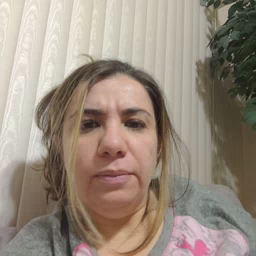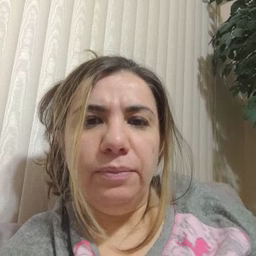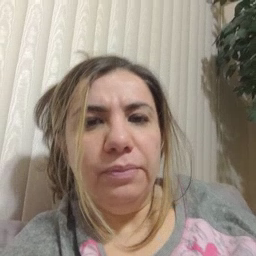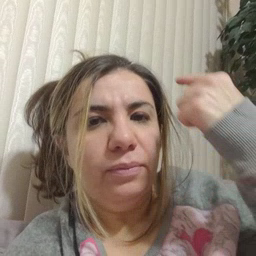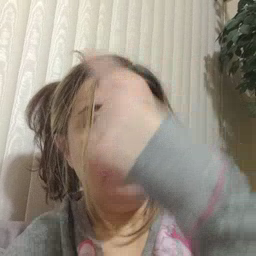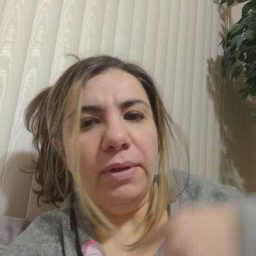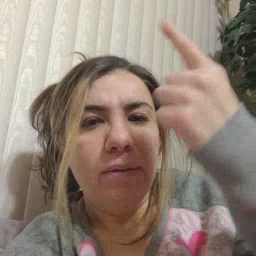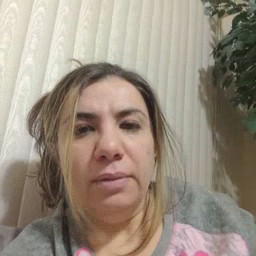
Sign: face